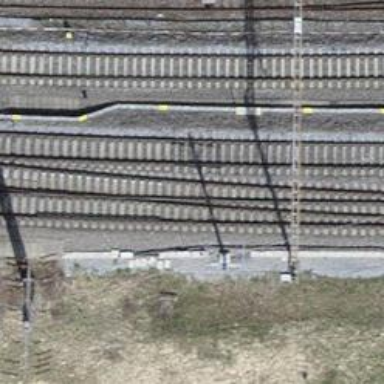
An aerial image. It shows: Single-track railway siding with electrified contact lines.